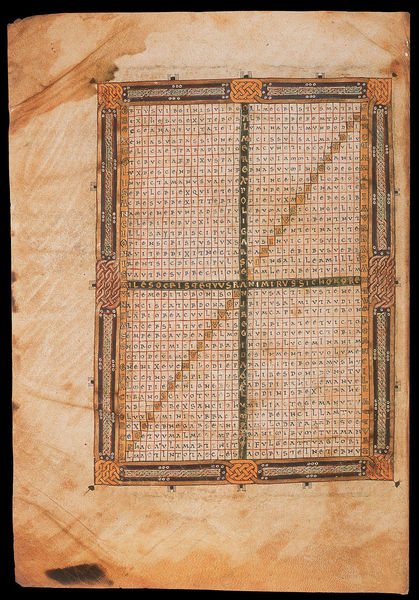
Titel: Codex Albeldense
Institution: (bei) Madrid, Biblioteca Real Monasterio de San Lorenzo de El Escorial, Patrimonio Nacional
Schlagwörter: grün, zeichnung, muster, ornament, knoten, rahmen, papier, linien, spiel, karos, buch, kreuz, seite, buchstaben, pergament, kästchen, raster, tabelle, kalender, zyklus, buchmalerei, alphabet, alphabeth, schachbrettartig, runen, wasserschaden, code, insulare ornamente